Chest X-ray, AP view. Patient: 49 years old, sex F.
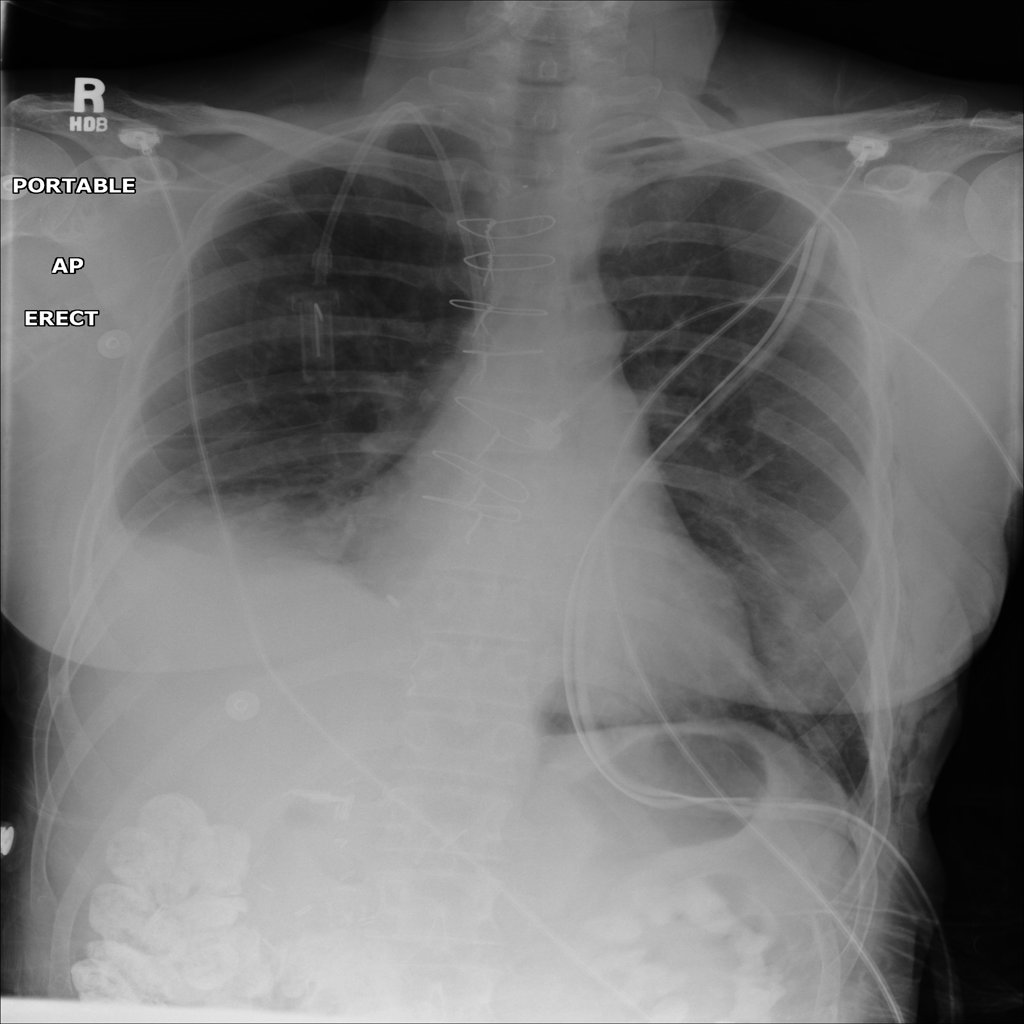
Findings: Effusion, Emphysema